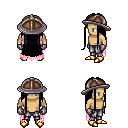
a pixel art fantasy rpg character, male body template, human, tanned skin, pink tattered cape, metal pants, black extra-long hairstyle, chain helm, metal gloves, gold boots, four views (front, back, left, right), 2x2 character sprite sheet, small pixel art, hard edges, no anti-aliasing